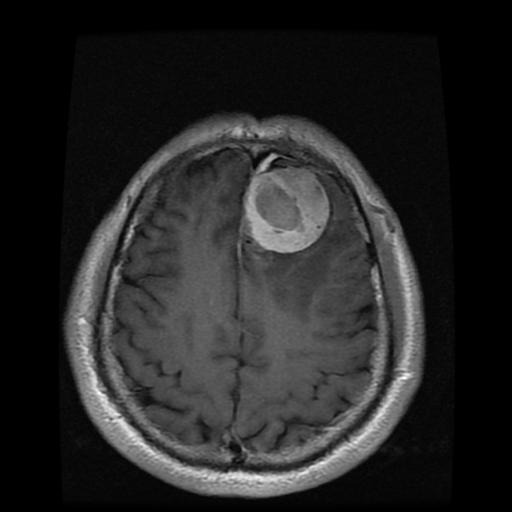
Label: meningioma